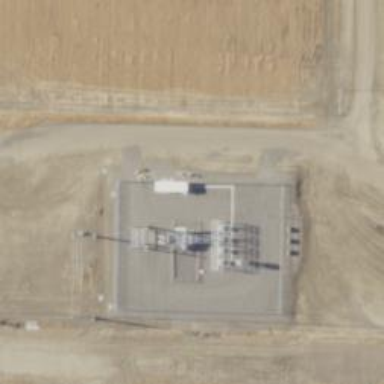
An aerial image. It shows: Power substation.